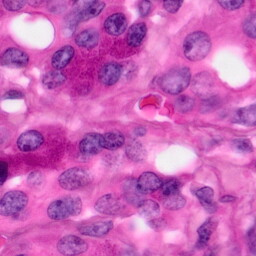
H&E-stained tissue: Pancreatic